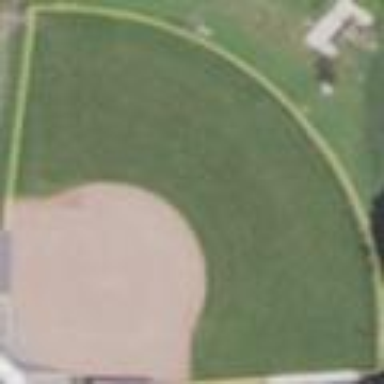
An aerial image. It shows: Softball pitch for leisure sports.